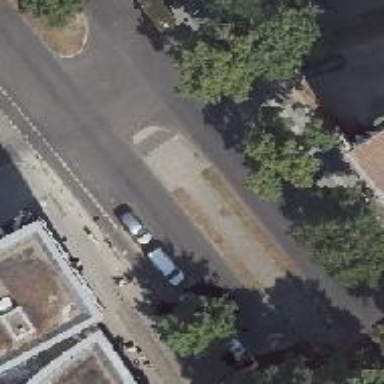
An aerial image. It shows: Unmarked crossing with pedestrian island.